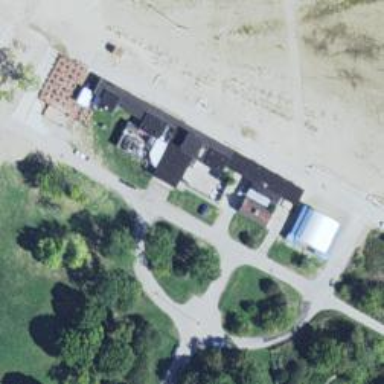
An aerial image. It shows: Lifeguard base for emergency situations.